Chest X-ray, PA view. Patient: 40 years old, sex F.
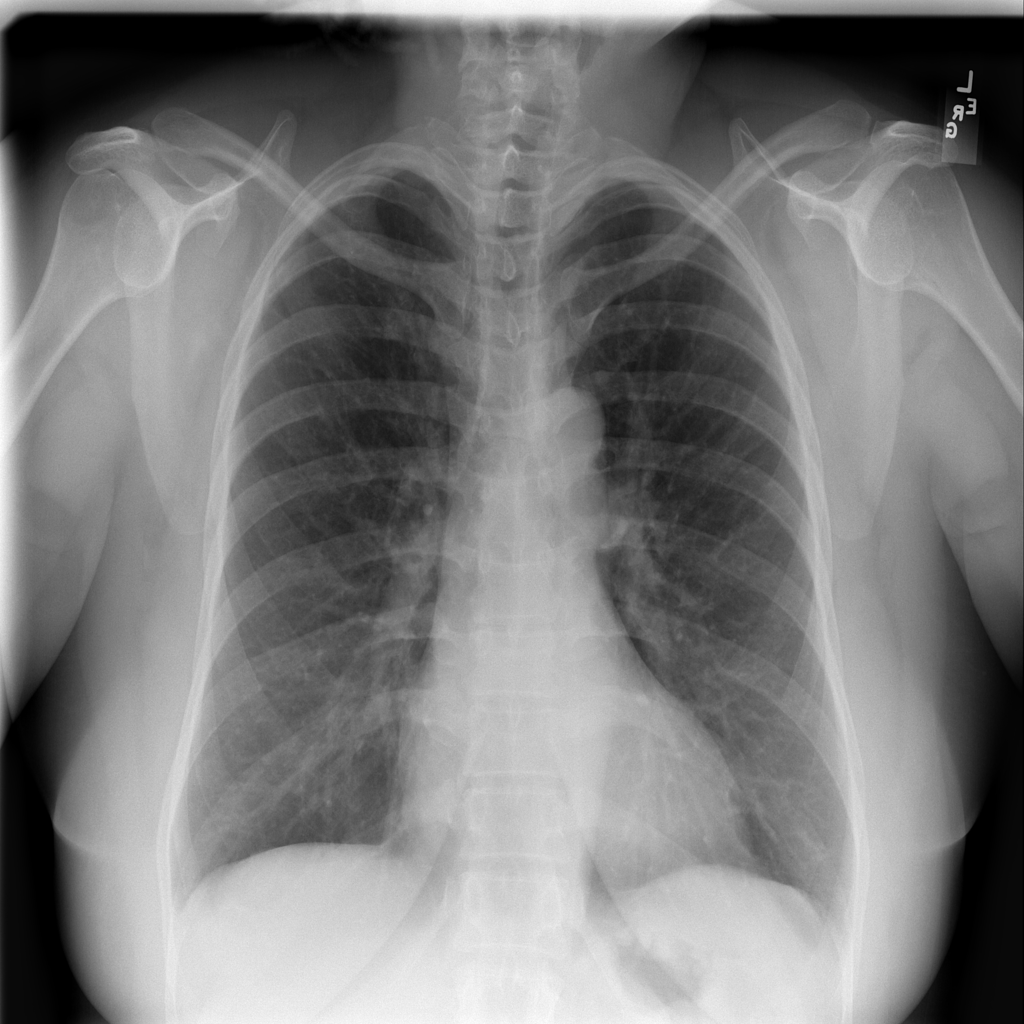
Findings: No Finding